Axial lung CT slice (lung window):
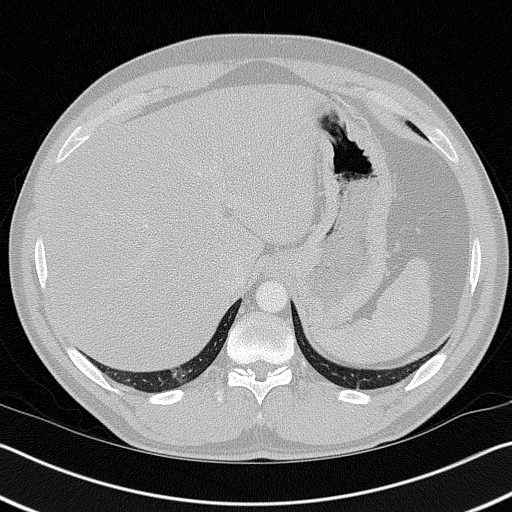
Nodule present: no